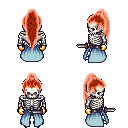
a pixel art fantasy rpg character, male body template, skeleton, overskirt, metal pants, red extra-long topknot hairstyle, gold gloves, gold boots, dagger, four views (front, back, left, right), 2x2 character sprite sheet, small pixel art, hard edges, no anti-aliasing